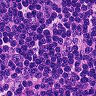
Metastatic tissue present: no